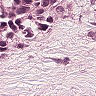
Metastatic tissue present: yes